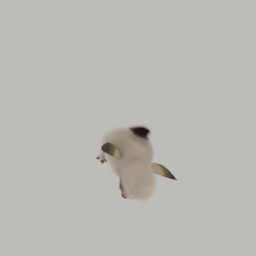
Label: animals